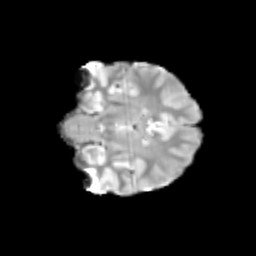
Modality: T2w
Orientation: coronal
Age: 11
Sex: female
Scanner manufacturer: siemens
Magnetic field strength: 3 T
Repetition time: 3.8 s
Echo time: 0.07 s